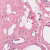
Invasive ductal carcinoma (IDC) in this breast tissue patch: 0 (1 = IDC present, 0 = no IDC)